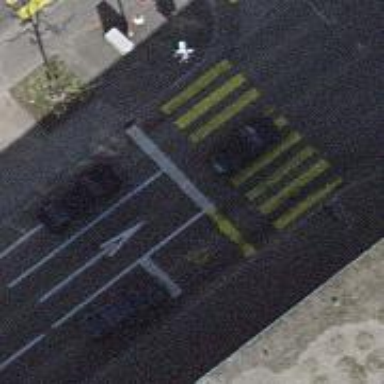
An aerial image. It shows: Road with traffic signals and zebra crossing with traffic signals.